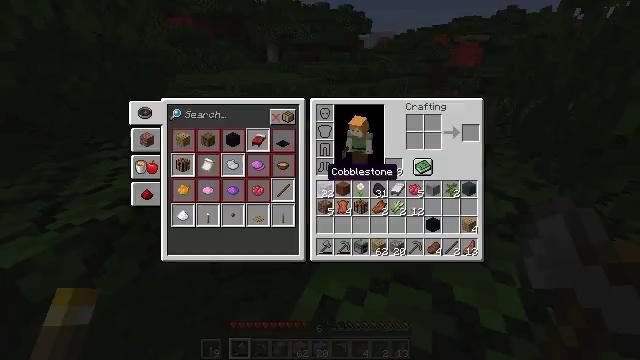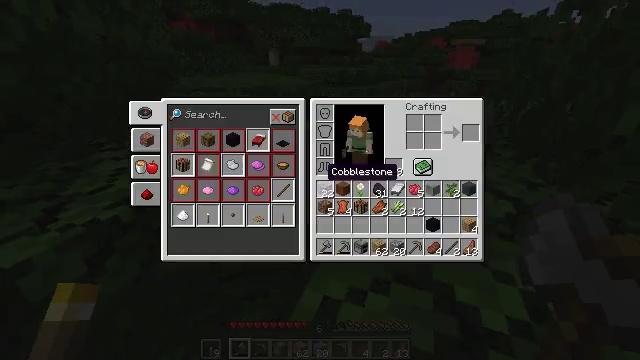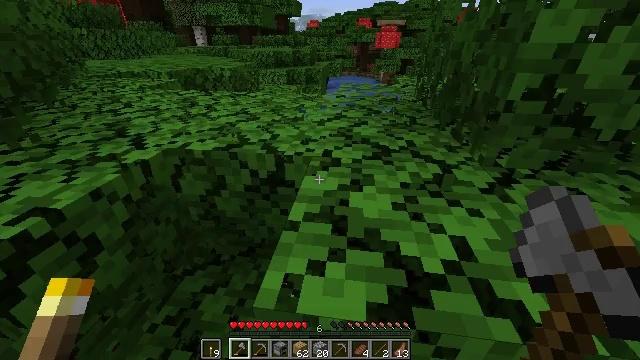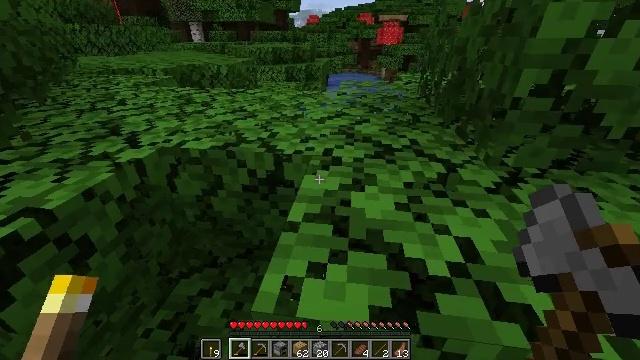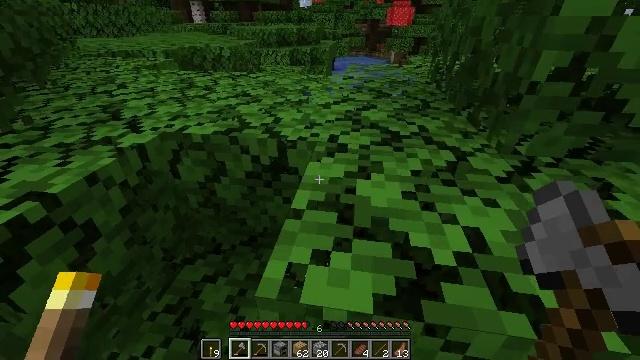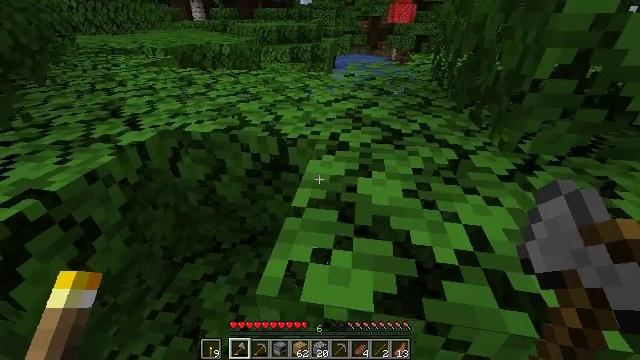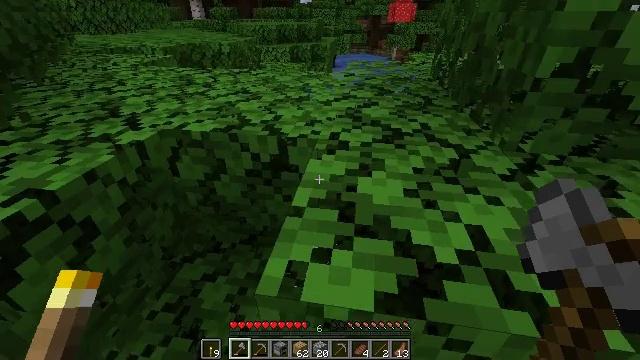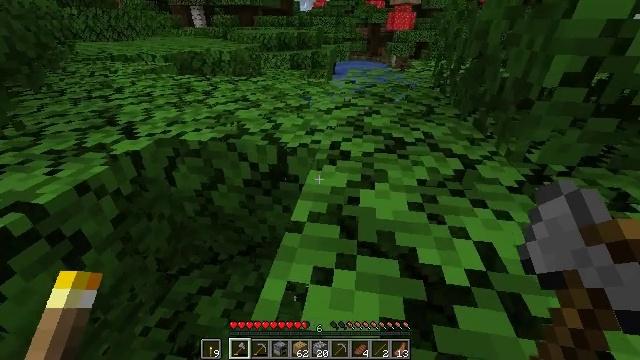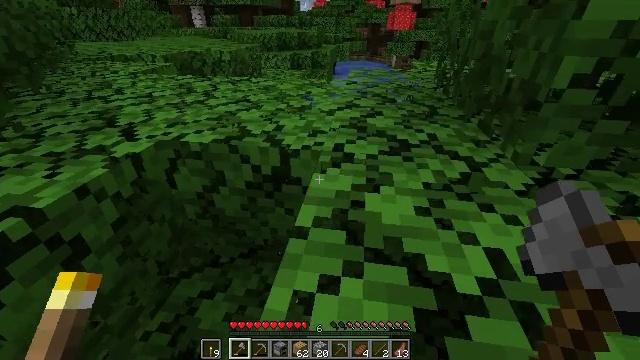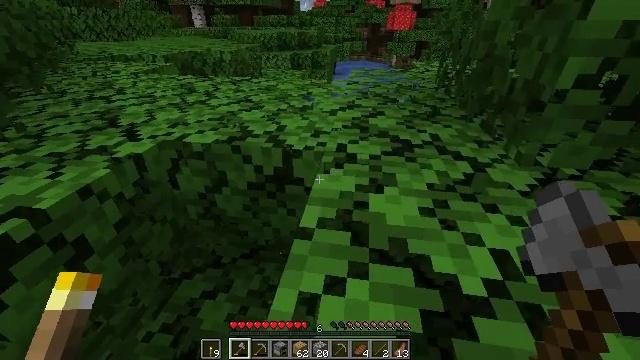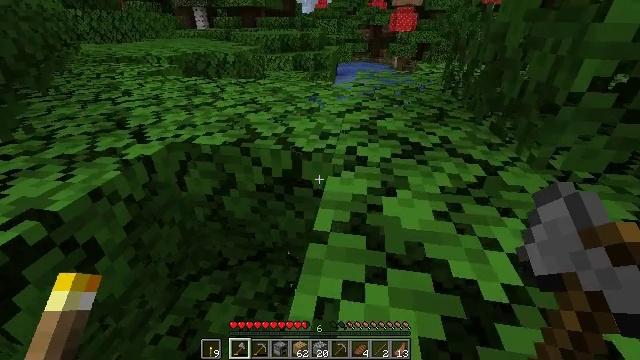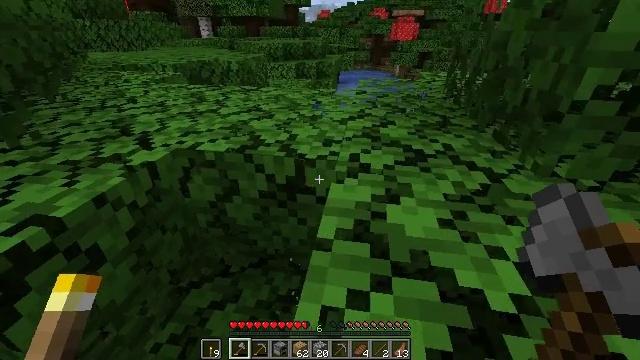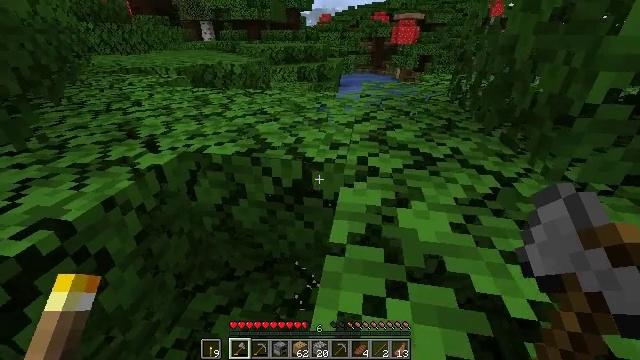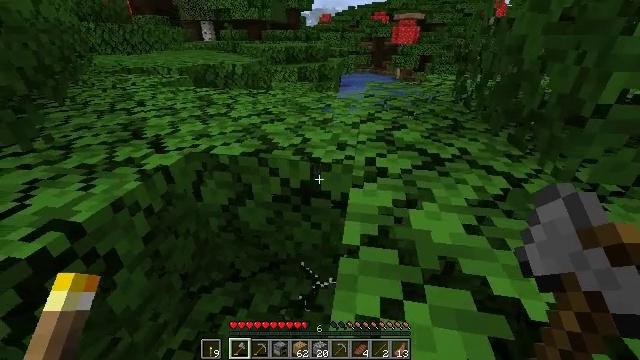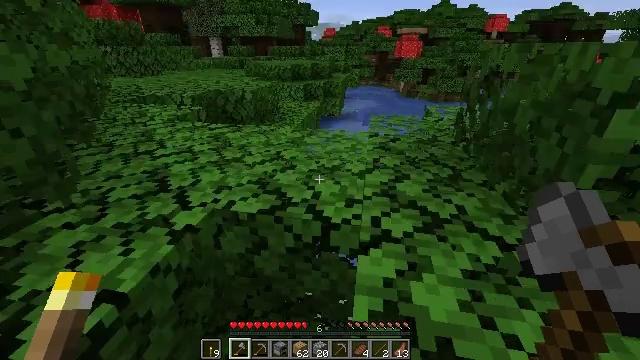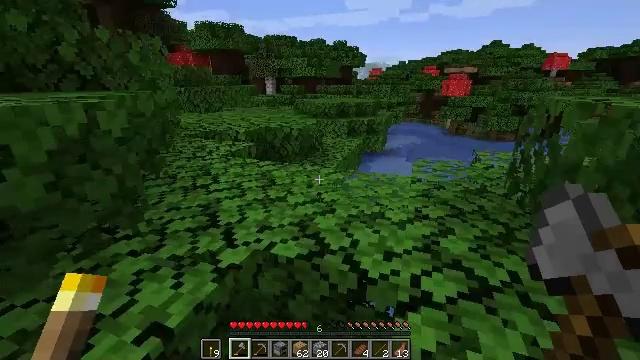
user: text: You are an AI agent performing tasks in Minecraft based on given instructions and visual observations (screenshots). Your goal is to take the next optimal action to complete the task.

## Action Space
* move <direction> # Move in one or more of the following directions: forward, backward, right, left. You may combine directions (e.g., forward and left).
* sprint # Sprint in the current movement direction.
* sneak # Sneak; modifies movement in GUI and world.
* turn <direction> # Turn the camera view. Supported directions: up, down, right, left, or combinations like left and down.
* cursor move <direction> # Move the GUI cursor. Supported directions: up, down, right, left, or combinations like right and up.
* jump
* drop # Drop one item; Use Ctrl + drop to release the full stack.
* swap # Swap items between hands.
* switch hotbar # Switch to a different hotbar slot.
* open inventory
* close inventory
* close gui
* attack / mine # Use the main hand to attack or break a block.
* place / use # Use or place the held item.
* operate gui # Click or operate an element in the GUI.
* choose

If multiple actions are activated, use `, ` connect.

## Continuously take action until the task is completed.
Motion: motion action
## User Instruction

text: Obtain red mushroom blocks for decoration.
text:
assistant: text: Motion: open inventory
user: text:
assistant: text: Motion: cursor move right and down
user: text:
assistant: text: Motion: no_op
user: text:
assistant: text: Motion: turn left and down
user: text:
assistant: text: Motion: no_op
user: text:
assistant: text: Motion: no_op
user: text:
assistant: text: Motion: move forward, turn up
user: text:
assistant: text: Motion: move forward
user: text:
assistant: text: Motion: move forward
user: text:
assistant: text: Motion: move forward
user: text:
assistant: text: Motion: move forward, turn up
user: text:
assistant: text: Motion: move forward
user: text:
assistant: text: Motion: move forward, sprint
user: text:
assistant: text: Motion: move forward, sprint, turn up, jump
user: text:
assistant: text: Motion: move forward, sprint, turn left and up, jump
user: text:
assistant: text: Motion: move forward, sprint, turn left and up, jump
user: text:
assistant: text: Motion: move forward, sprint, turn left
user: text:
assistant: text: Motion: move forward
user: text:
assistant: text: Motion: move forward
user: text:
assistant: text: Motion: move forward
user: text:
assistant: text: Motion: move forward
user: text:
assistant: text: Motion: move forward
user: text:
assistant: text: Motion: move forward
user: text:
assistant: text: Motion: move forward, jump
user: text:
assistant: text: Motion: move forward, jump
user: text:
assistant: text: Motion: move forward, jump
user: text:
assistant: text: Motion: move forward, sprint, turn left
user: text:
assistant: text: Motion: move forward, sprint, turn left
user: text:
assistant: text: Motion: move forward, sprint
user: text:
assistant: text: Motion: move forward, sprint